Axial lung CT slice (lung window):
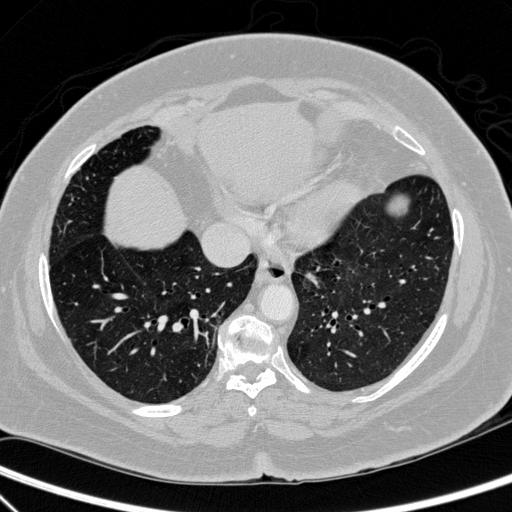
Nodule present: no